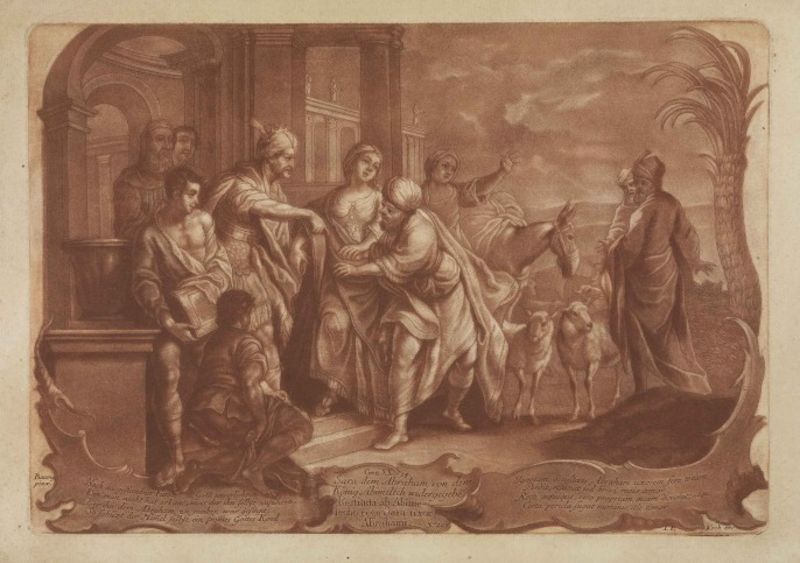
Titel: Sarah dem Abraham von König Abimelch wiedergegeben
Künstler: Philipp Andreas Kilian
Standort: Karlsruhe
Institution: Staatliche Kunsthalle Karlsruhe
Schlagwörter: baum, feder, gruppe, himmel, mann, weiß, wolken, frauen, menschen, braun, frau, hut, kleider, männer, pfeiler, säule, säulen, gebäude, haus, rot, tiere, ansammlung, gesellschaft, gespräch, alt, bart, architektur, arme, bibel, diener, historie, rahmen, sockel, hände, wind, gewand, gewänder, klassizismus, rokoko, esel, pferd, vase, kübel, schrift, bogen, süden, afrika, farbe, graphik, schriftzug, sepia, figuren, treppe, treppen, arch, arches, architecture, columns, folds, gathering, hat, king, könig, men, palace, people, red, robes, stairs, steps, throne, white, women, black, dress, group, kartusche, meeting, old, painting, talk, talking, wall, woman, inschrift, verzierung, picture, pink, print, servant, brown, palm, palme, stufe, stufen, knie, unten, truhe, schaf, antike, unterschrift, orient, orientalisch, religion, palast, druck, druckgraphik, jungfrau, radierung, stich, kupfer, text, mäntel, schachtel, treffen, geschenk, gravur, rom, feather, jüngling, jesus, antik, clouds, greek, man, roman, sky, stone, tree, rotbraun, empfang, building, hills, house, orange, rötlich, palmen, spain, kutten, gesandter, entrance, drawing, paper, schatulle, jerusalem, lämmer, schafe, turban, schaafe, shadow, mouth, animals, dog, dogs, etching, hats, beard, biblisch, rötel, writing, sculpture, statue, step, schatz, rope, letters, door, sultan, tabelle, person, valley, ziegen, human, pastoral, trunk, box, inscription, rocaille, brick, fenistration, spruchband, foot, shoes, engraving, frühe neuzeit, animal, cloth, horse, book, chest, türke, osmane, orientale, morgenland, naher osten, shadows, goat, persian, sheep, nahost, pillar, vae, lambs, sheeps, arabic, verneigung, humans, heilige drei könige, ferder, gravüre, orientalen, bible, doorway, kneeling, market, rötelzeichnung, palm tree, shepherd, arab, eastern, oriental, biblical, goats, india, turkey, words, agypten, östlich, ass, romans, gift, servants, kneel, bundle, donkey, mule, ruler, bag, ss, turbans, treasure, plaque, ten, title, arabian, cartouche, language, middle east, muscular, east, ng, presenting, depiction, greeting, tyrban, abraham, hpuse, picutre, dokey, fez, occidental, arabs, cab, exotich, palme esel, roter druck, biulign, turbuan, crod